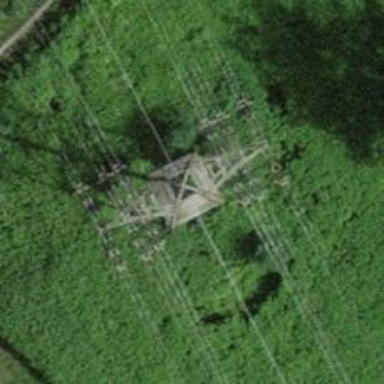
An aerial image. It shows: Power line with three cables.